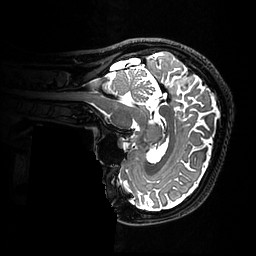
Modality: T2w
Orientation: sagittal
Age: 28
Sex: female
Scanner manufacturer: ge
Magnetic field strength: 3 T
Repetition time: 3.202 s
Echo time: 0.06575 s